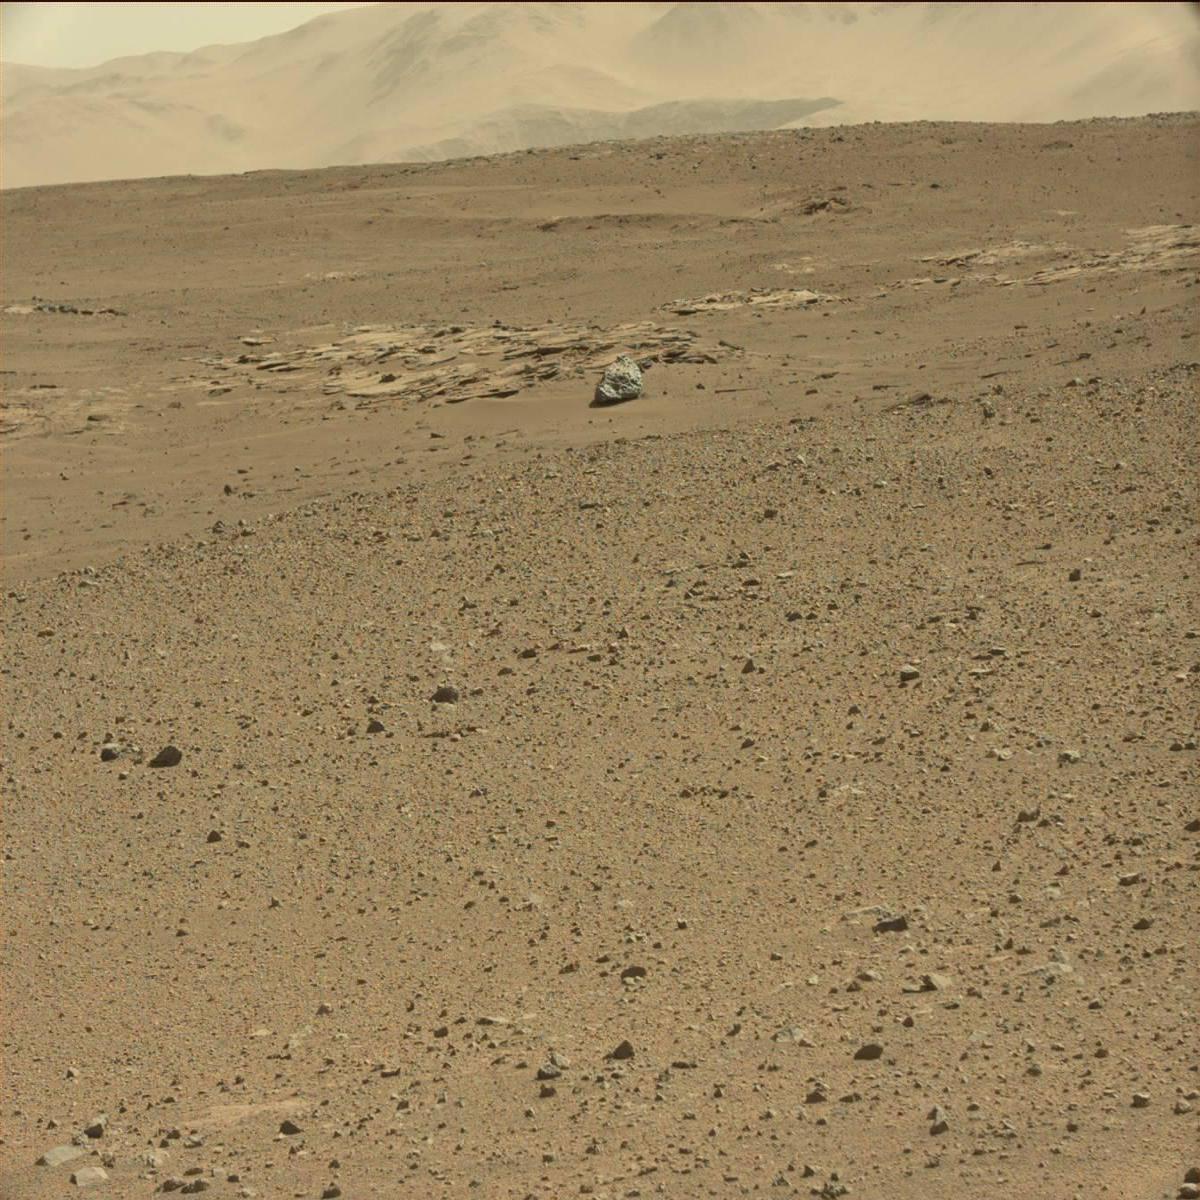
Terrain classes present: Bedrock, Ridge, Rock, Sand / Soil, Sky